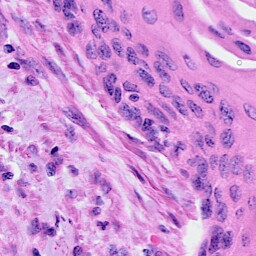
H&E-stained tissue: Cervix